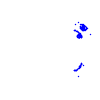
Particle: proton